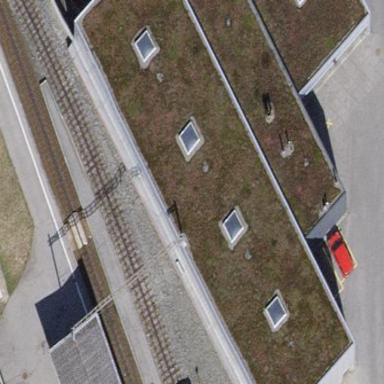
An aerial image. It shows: Transportation building used as railway workshop.